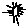
Label: sun